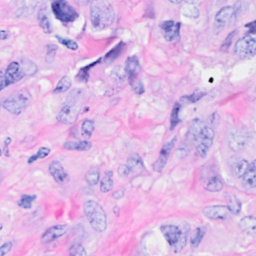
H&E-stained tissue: Breast